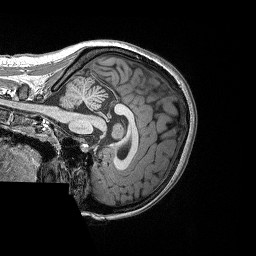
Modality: T1w
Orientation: sagittal
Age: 20
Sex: female